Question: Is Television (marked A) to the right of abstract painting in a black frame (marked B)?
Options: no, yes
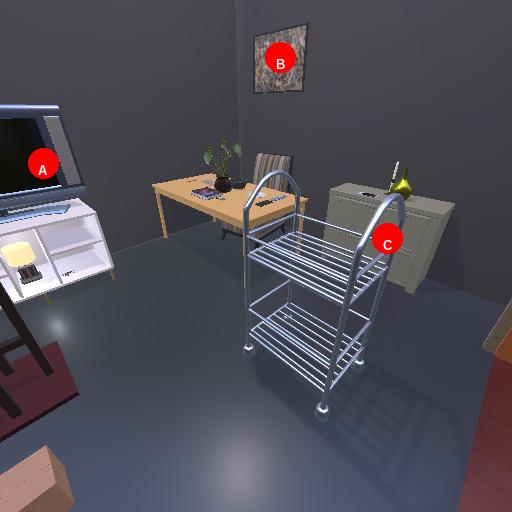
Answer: no